Question: I've been looking for an API or an object that shows a list like the one depicted below -

It's important that every item will have a title + smaller text, checkboxes on the left / right, and an option to add text on the top right / left side (like the dates in the picture)
I've been searching for it but haven't found it yet, except for different lists...
Thanks!
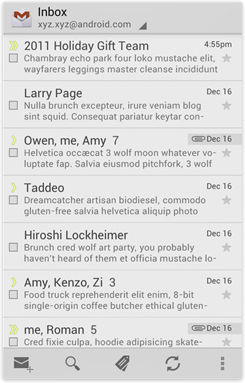
Answer: You've got to create a custom list view. Here's a tutorial for you: <URL>
---
In response to your questions in the comments:
You need to edit the list_row.xml file to change the ImageView to a CheckBox. This is the ImageView xml code:
'''
<ImageView
android:id="@+id/list_image"
android:layout_width="50dip"
android:layout_height="50dip"
android:src="@drawable/rihanna"/>
'''
But we want a checkbox there don't we. Lets change that block so it's a CheckBox:
'''
<CheckBox
android:id="@+id/cb_list"
android:layout_width="50dip"
android:layout_height="50dip"
android:text="This is a checkbox"/>
'''
Then in the LazyAdapter.java file, we need to remove the bits with 'ImageView' in them, otherwise the LazyAdapter will try and do stuff to an ImageView that isn't there. Here's the updated class (With the removed bits commented out):
'''
public class LazyAdapter extends BaseAdapter {
private Activity activity;
private ArrayList&lt;HashMap&lt;String, String&gt;&gt; data;
private static LayoutInflater inflater=null;
//public ImageLoader imageLoader;
public LazyAdapter(Activity a, ArrayList&lt;HashMap&lt;String, String&gt;&gt; d) {
activity = a;
data=d;
inflater = (LayoutInflater)activity.getSystemService(Context.LAYOUT_INFLATER_SERVICE);
//imageLoader=new ImageLoader(activity.getApplicationContext());
}
public int getCount() {
return data.size();
}
public Object getItem(int position) {
return position;
}
public long getItemId(int position) {
return position;
}
public View getView(int position, View convertView, ViewGroup parent) {
View vi=convertView;
if(convertView==null)
vi = inflater.inflate(R.layout.list_row, null);
TextView title = (TextView)vi.findViewById(R.id.title); // title
TextView artist = (TextView)vi.findViewById(R.id.artist); // artist name
TextView duration = (TextView)vi.findViewById(R.id.duration); // duration
//ImageView thumb_image=(ImageView)vi.findViewById(R.id.list_image); // thumb image
HashMap&lt;String, String&gt; song = new HashMap&lt;String, String&gt;();
song = data.get(position);
// Setting all values in listview
title.setText(song.get(CustomizedListView.KEY_TITLE));
artist.setText(song.get(CustomizedListView.KEY_ARTIST));
duration.setText(song.get(CustomizedListView.KEY_DURATION));
//imageLoader.DisplayImage(song.get(CustomizedListView.KEY_THUMB_URL), thumb_image);
return vi;
}
}
'''
When a list item is clicked, a 'OnItemClickListener' is triggered. You defined your 'OnItemClickListener' in your 'CustomizedListView' Activity. Look near the bottom, it looks like this:
'''
// Click event for single list row
list.setOnItemClickListener(new OnItemClickListener() {
@Override
public void onItemClick(AdapterView&lt;?&gt; parent, View view, int position, long id) {
}
});
'''
Say we wanted to show a popup (called a Toast on Android) when the list is clicked, we'd do this:
'''
// Click event for single list row
list.setOnItemClickListener(new OnItemClickListener() {
@Override
public void onItemClick(AdapterView&lt;?&gt; parent, View view, int position, long id) {
Toast.makeText(CustomizedListView.this, "List item " + position + "clicked", Toast.LENGTH_SHORT).show();
}
});
'''
To add or delete items you've got to modify the songsList and then update the list.
Say we wanted to add a new item to the songsList, all we have to do is this:
'''
HashMap<String, String> map = new HashMap<String, String>();
map.put(KEY_ID, "0");
map.put(KEY_TITLE, "Title here");
map.put(KEY_ARTIST, "Artist here");
map.put(KEY_DURATION, "4:08");
map.put(KEY_THUMB_URL, "http://www.moveoneinc.com/blog/wp-content/uploads/2011/12/Dog-2.jpg");
// adding HashList to ArrayList
songsList.add(map);
'''
And to delete a song just do this:
'''
songsList.remove(3); //Where 3 means the second element in the list
'''
Once you've edited your 'songsList' you need to update the list to load the songsList again. You do this like so:
'''
list.notifyDataSetChanged();
'''
I hope that clears it up, I've not tested this code, but is all work.